Question: I am learning JDBC, completely new to it. I know MySQL very well. I have a search form in my applet (tab 2), where I search for food. And when I click search, I want it to search for the exact food from the Database and return the table contents of that particular row alone. But I am not getting any result. Only an empty frame opens. But when I put the query as "SELECT * FROM table", I am getting the complete table. But I want only one row, the one that is searched for. Can anyone please tell me where I am going wrong? Here's my code:
'''
import java.awt.*;
import java.awt.event.*;
import java.sql.DriverManager;
import java.util.Vector;
import javax.swing.*;
import com.mysql.jdbc.*;
public class Tryout extends JFrame implements ActionListener {
private static final long serialVersionUID = 1L;
final Vector columnNames = new Vector();
final Vector data = new Vector();
private JTabbedPane tabbedPane = new JTabbedPane();
private JPanel inputpanel;
private JPanel searchpanel;
public String s;
public Tryout() {
inputpanel = createPage1();
searchpanel = createPage2();
tabbedPane.addTab("Input Form", inputpanel);
tabbedPane.addTab("Search Form", searchpanel);
this.add(tabbedPane, BorderLayout.CENTER);
}
public JPanel createPage1() {
JPanel panel = new JPanel();
panel.setLayout(new GridBagLayout());
GridBagConstraints c = new GridBagConstraints();
//Some code
return panel;
}
public JPanel createPage2() {
JPanel panel = new JPanel();
panel.setLayout(new GridBagLayout());
GridBagConstraints c = new GridBagConstraints();
c.anchor = GridBagConstraints.LINE_START;
c.weightx = 0.5;
c.weighty = 0.5;
JLabel region = new JLabel("Enter Region");
c.anchor = GridBagConstraints.FIRST_LINE_START;
c.gridx = 0;
c.gridy = 0;
panel.add(region, c);
JTextField field = new JTextField(20);
c.anchor = GridBagConstraints.FIRST_LINE_START;
c.gridx = 1;
c.gridy = 0;
panel.add(field, c);
JButton search = new JButton("SEARCH");
c.anchor = GridBagConstraints.FIRST_LINE_START;
c.gridx = 2;
c.gridy = 0;
panel.add(search, c);
s = field.getText();
search.addActionListener(new ActionListener() {
public void actionPerformed(ActionEvent ae){
try{
Connection con = null;
Class.forName("com.mysql.jdbc.Driver");
con = (Connection) DriverManager.getConnection("jdbc:mysql://localhost:3306/delikat", "root", "");
PreparedStatement statement = (PreparedStatement) con.prepareStatement("SELECT * FROM delicious WHERE name = ?");
statement.setString(1,s);
ResultSet rs= (ResultSet) statement.executeQuery();
ResultSetMetaData md = (ResultSetMetaData) rs.getMetaData();
int columns = md.getColumnCount();
for (int i = 1; i <= columns; i++) {
columnNames.addElement( md.getColumnName(i) );
}
while (rs.next()) {
Vector row = new Vector(columns);
for (int i = 1; i <= columns; i++) {
row.addElement( rs.getObject(i) );
}
data.addElement( row );
}
rs.close();
statement.close();
}
catch(Exception e) {}
JFrame tab=new JFrame();
JTable table = new JTable(data, columnNames);
JScrollPane scrollPane = new JScrollPane( table );
tab.add( scrollPane );
tab.setVisible(true);
tab.setSize(300,100);
}
});
return panel;
}
public static void main(String args[]) {
SwingUtilities.invokeLater(new Runnable() {
@Override
public void run() {
Tryout ex = new Tryout();
ex.setDefaultCloseOperation(JFrame.EXIT_ON_CLOSE);
ex.setSize(500,500);
ex.setVisible(true);
}
});
}
}
'''
Here is my table:

Also, I am trying to display the table in the panel itself below the search form but it gives error when I add
'''
panel.add(scrollpane);
'''
How do I rectify this problem too?
Thanks
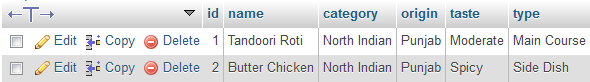
Answer: Basic debugging. Did you display the value of "s" that is being used in the PreparedStatement?
'''
s = field.getText();
'''
From what I can see, this statement is executed when you build the GUI which means nothing because the user hasn't even entered any text into this text field.
That statement needs to be executed when you actually invoke the SQL.